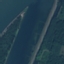
Land use / land cover: River